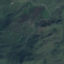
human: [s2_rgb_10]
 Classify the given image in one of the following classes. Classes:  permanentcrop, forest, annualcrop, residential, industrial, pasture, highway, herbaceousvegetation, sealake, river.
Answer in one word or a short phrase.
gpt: HerbaceousVegetation